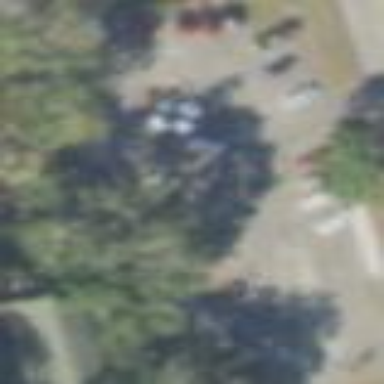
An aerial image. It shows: Parking area with surface.